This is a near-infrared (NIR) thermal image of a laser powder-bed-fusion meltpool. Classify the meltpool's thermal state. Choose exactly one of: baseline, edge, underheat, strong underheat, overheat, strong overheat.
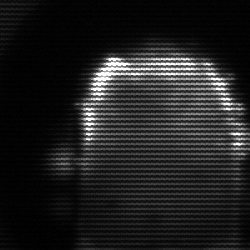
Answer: baseline